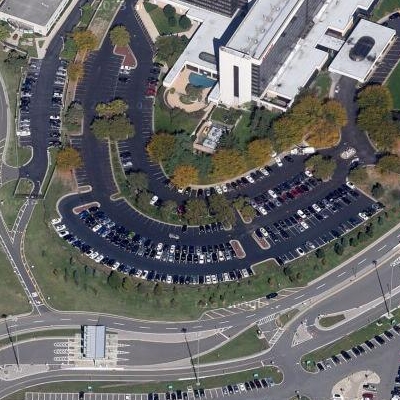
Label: Parking